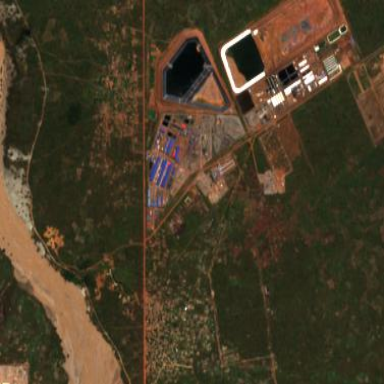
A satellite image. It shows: Industrial area used for mineral processing.